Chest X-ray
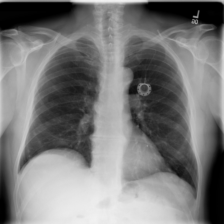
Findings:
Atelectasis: negative
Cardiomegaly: negative
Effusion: negative
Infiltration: negative
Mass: negative
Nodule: negative
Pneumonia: negative
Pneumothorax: negative
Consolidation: negative
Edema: negative
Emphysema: negative
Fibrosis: negative
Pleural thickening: positive
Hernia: negative